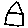
Label: house